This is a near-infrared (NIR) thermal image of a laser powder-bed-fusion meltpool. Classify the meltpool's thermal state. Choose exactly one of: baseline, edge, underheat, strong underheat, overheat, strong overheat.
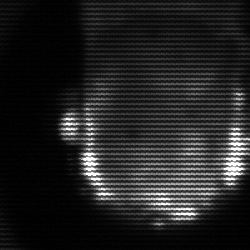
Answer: baseline